Chest X-ray. View position: PA
Patient age: 64
Patient sex: F
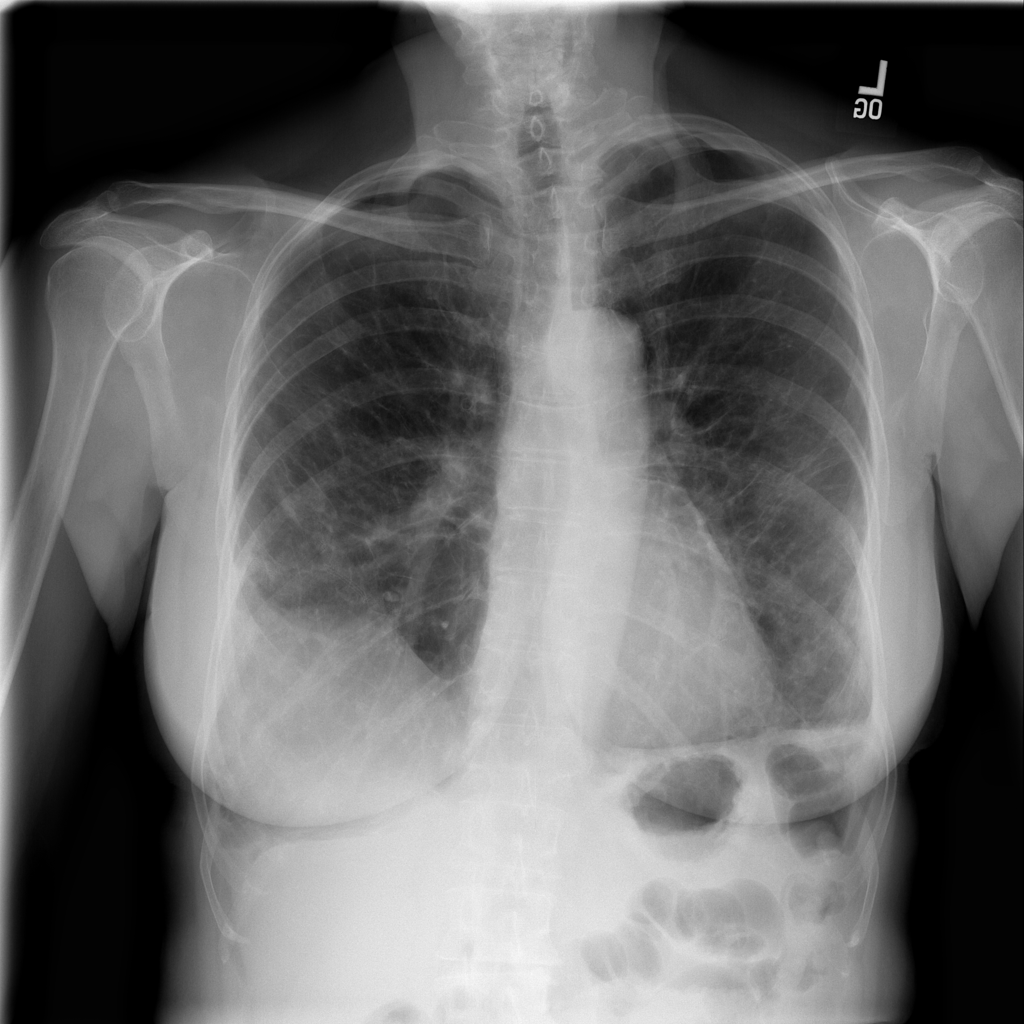
Finding: Pneumothorax